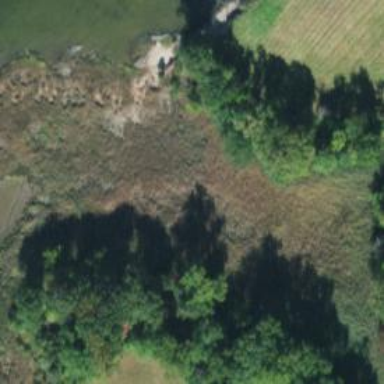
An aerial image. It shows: Marshy wetland area.